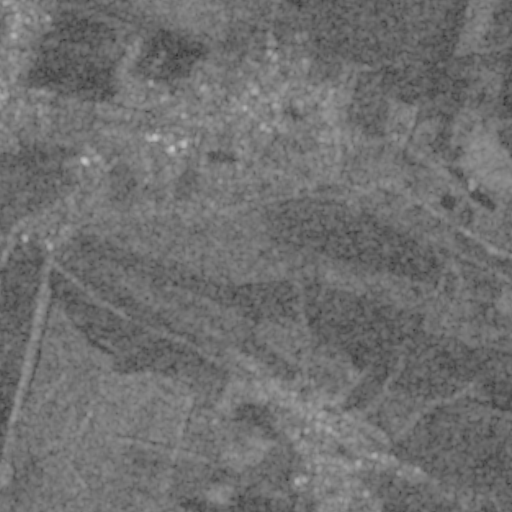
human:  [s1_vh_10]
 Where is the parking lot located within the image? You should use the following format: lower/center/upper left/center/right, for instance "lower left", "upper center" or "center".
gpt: The parking lot is located in the upper left of the image.
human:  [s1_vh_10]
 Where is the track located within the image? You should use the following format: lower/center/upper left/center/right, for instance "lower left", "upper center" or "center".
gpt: The track is located in the upper center of the image.
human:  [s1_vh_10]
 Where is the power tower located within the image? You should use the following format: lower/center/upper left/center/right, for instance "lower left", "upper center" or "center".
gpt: There is no power tower in the image.

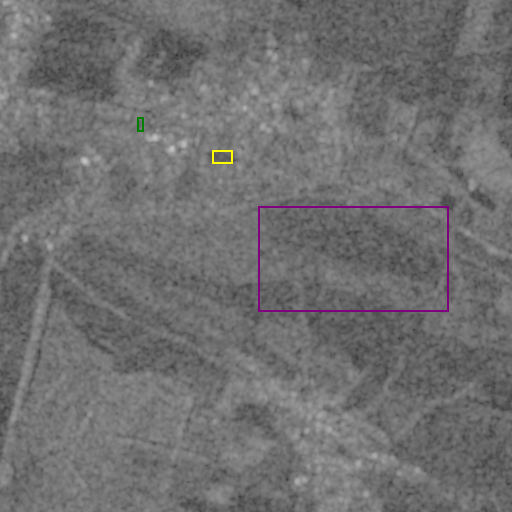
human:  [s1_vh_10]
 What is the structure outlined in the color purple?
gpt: The structure outlined in purple is a crop field.
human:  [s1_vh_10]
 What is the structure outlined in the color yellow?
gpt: The structure outlined in yellow is a park.
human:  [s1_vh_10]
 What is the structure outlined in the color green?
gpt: The structure outlined in green is a parking lot.
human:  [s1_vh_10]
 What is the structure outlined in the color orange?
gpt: There is no orange outline.